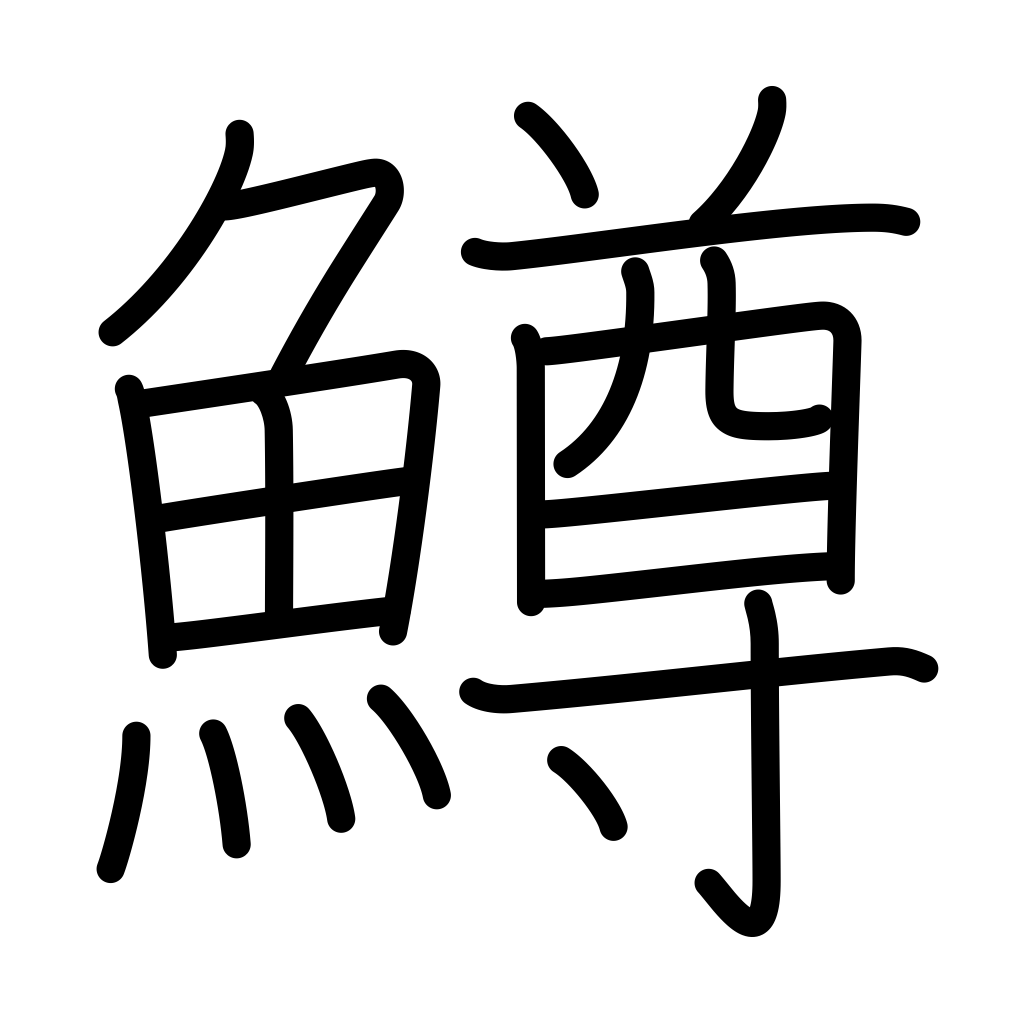
Meaning: salmon trout